高一 · 计数
阅读如图的算法框图, 输出结果 $S$ 的值为 ( )

$\begin{array}{llll}\text {
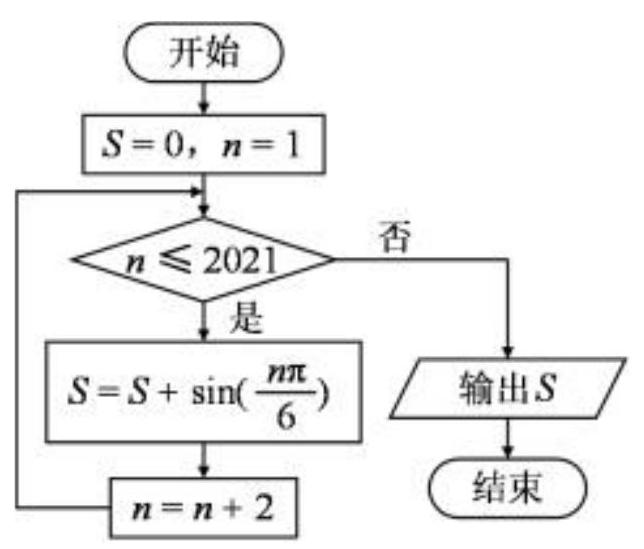
A. } 0 & \text { B. } \frac{1}{2} & \text { C. } 2 & \text { D. } \frac{3}{2}\end{array}$
答案: B
解析: 由程序框图知, 该程序的功能是计算 $S=\sin \frac{\pi}{6}+\sin \frac{3 \pi}{6}+\cdots+\sin \frac{2021 \pi}{6}$,由函数 $f(n)=\sin \frac{(2 n+1) \pi}{6}$ 的周期性, 知该等式中每连续 6 个的值的和等于 0 ,

而 $2021=336 \times 6+5$, 所以这个值等于前 5 个的和,

即 $S=\sin \frac{\pi}{6}+\sin \frac{3 \pi}{6}+\sin \frac{5 \pi}{6}+\sin \frac{7 \pi}{6}+\sin \frac{9 \pi}{6}=\frac{1}{2}$, 故选 B.